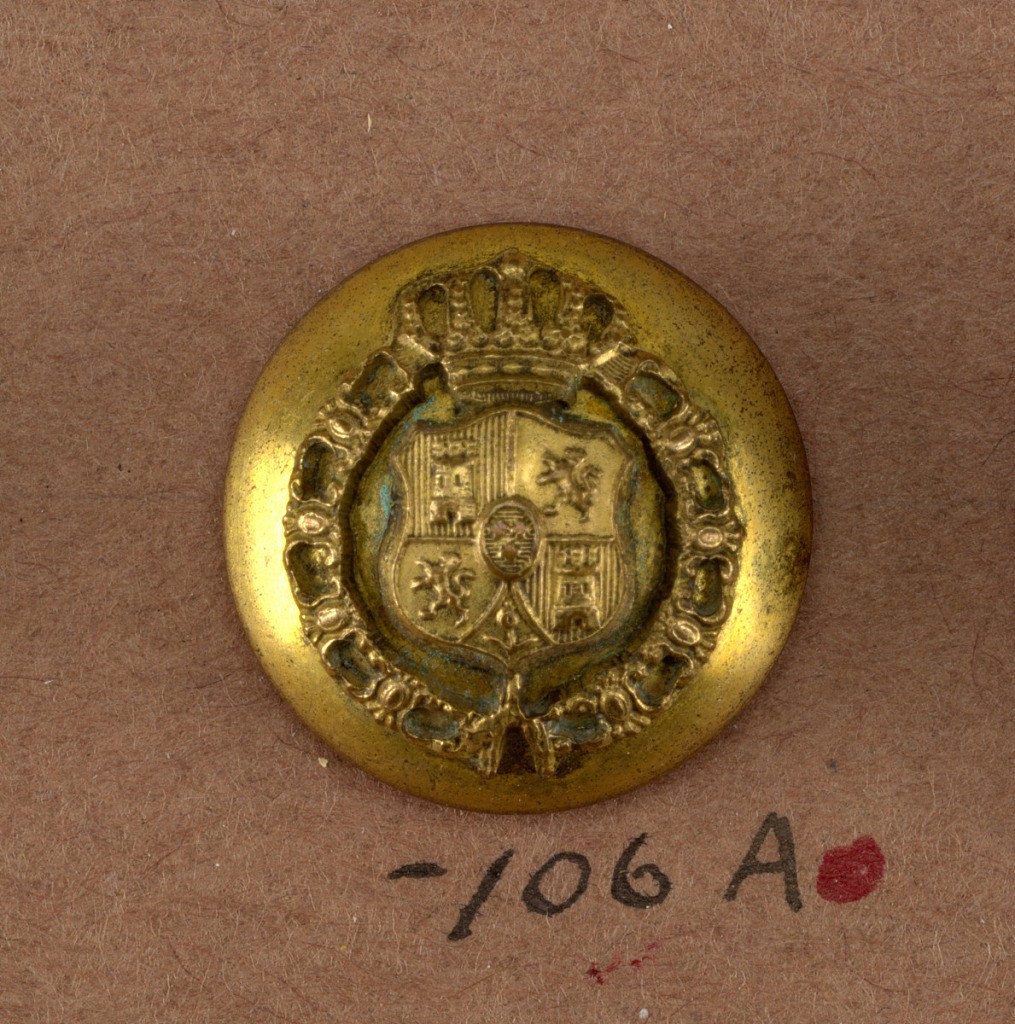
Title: Button
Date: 1801–50
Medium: Brass, tin
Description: A,B,C) Convex button with ornament showing a shield with coat-of-arms surrounded by a chain and surmounted by a crown. Tin back. Brass shank. On reverse, "Superfin, Paris".

Components -a,-b are on card i80
Component -c is on card C